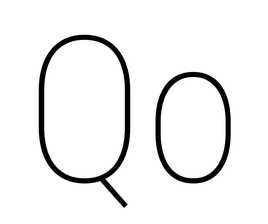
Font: Roboto_Condensed_Thin